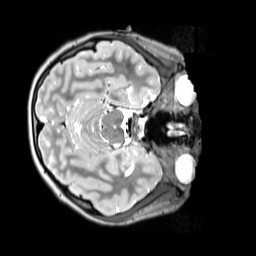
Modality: T2w
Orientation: axial
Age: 12
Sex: female
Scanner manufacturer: siemens
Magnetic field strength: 3 T
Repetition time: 3.2 s
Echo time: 0.408 s